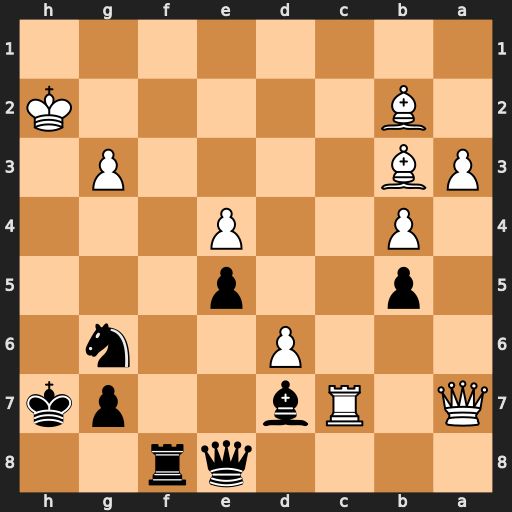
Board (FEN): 4qr2/Q1Rb2pk/3P2n1/1p2p3/1P2P3/PB4P1/1B5K/8
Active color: b
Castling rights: -
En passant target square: -
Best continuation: Nf4 Bd1 Qe6